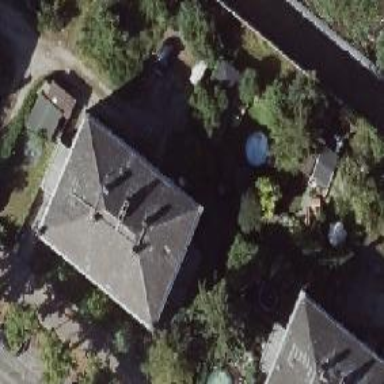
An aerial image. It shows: Residential building with hipped grey roof and maroon walls.